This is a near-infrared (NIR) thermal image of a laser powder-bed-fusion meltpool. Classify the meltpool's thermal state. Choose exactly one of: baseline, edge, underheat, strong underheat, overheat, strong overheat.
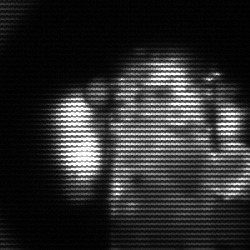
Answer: strong underheat